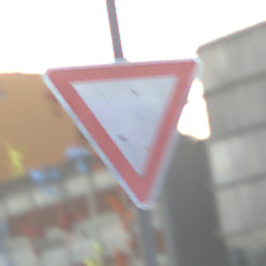
Verkehrszeichen: VorfahrtGewaehren
Umgebung: Outdoor, Urban
Tageszeit: SunriseSunset
Wetter: PartlyCloudy
Licht: Natural
Jahreszeit: NotSpecified
Kontrast: LowContrast